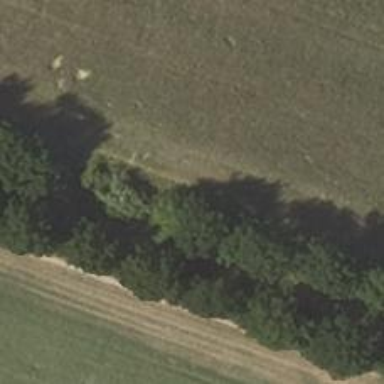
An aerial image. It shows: Row of trees in natural setting.